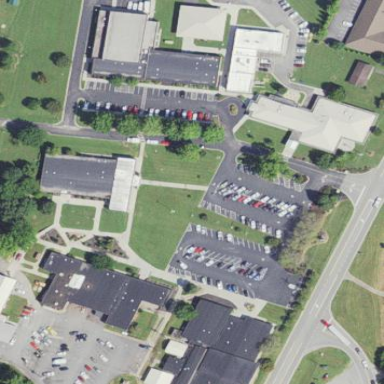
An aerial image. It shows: College.